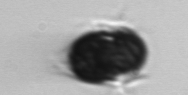
Label: Mesodinium